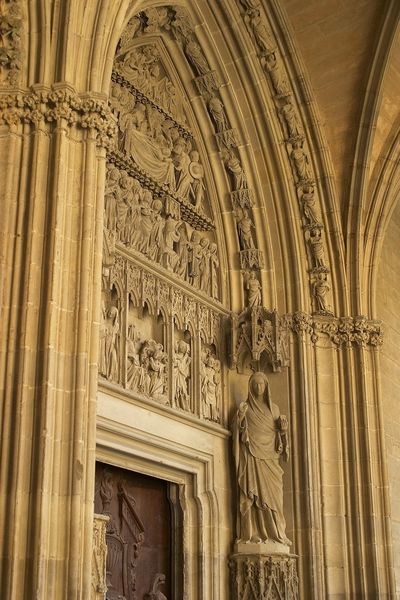
Titel: Kathedrale von Pamplona
Künstler: Jaques Perut
Standort: Pamplona, Kathedrale (EU - E - Navarra)
Schlagwörter: holz, säule, säulen, tür, gebäude, architektur, sockel, stein, kirche, gotik, skulptur, relief, farbig, farbe, pilaster, ornamente, tor, foto, kapitelle, portal, skulpturen, spitzbogen, romanik, baldachin, heilige, pilatser, trompen, skulpturenportal